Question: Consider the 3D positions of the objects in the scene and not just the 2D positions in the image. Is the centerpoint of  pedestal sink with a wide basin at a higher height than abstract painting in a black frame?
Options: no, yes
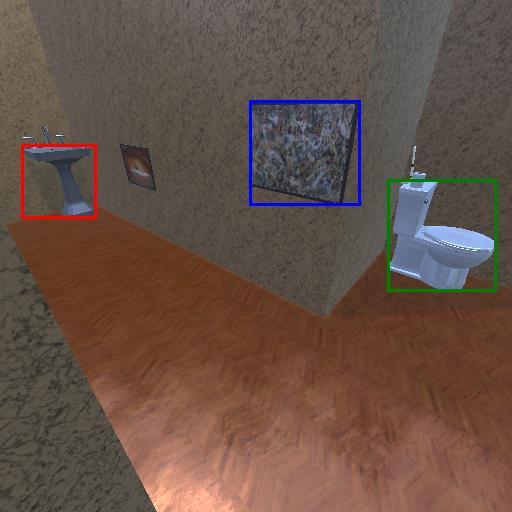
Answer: no